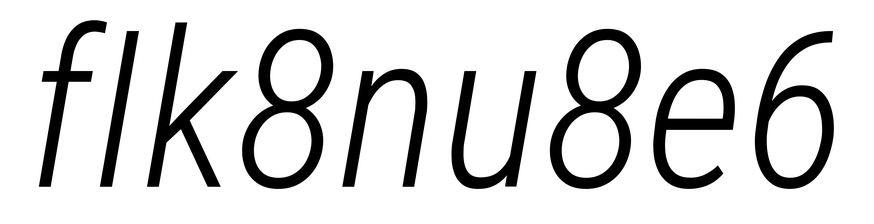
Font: Roboto-Italic_Condensed_Light_Italic